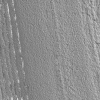
Atmospheric dust classification: not_dusty